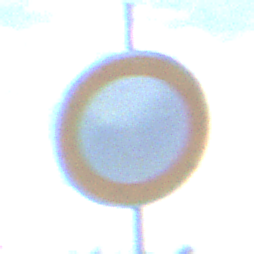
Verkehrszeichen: VerbotFahrzeugeAllerArt
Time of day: MorningAfternoon
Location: Outdoor (Nature)
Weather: PartlyCloudy
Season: NotSpecified
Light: Natural